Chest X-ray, PA view. Patient: 64 years old, sex M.
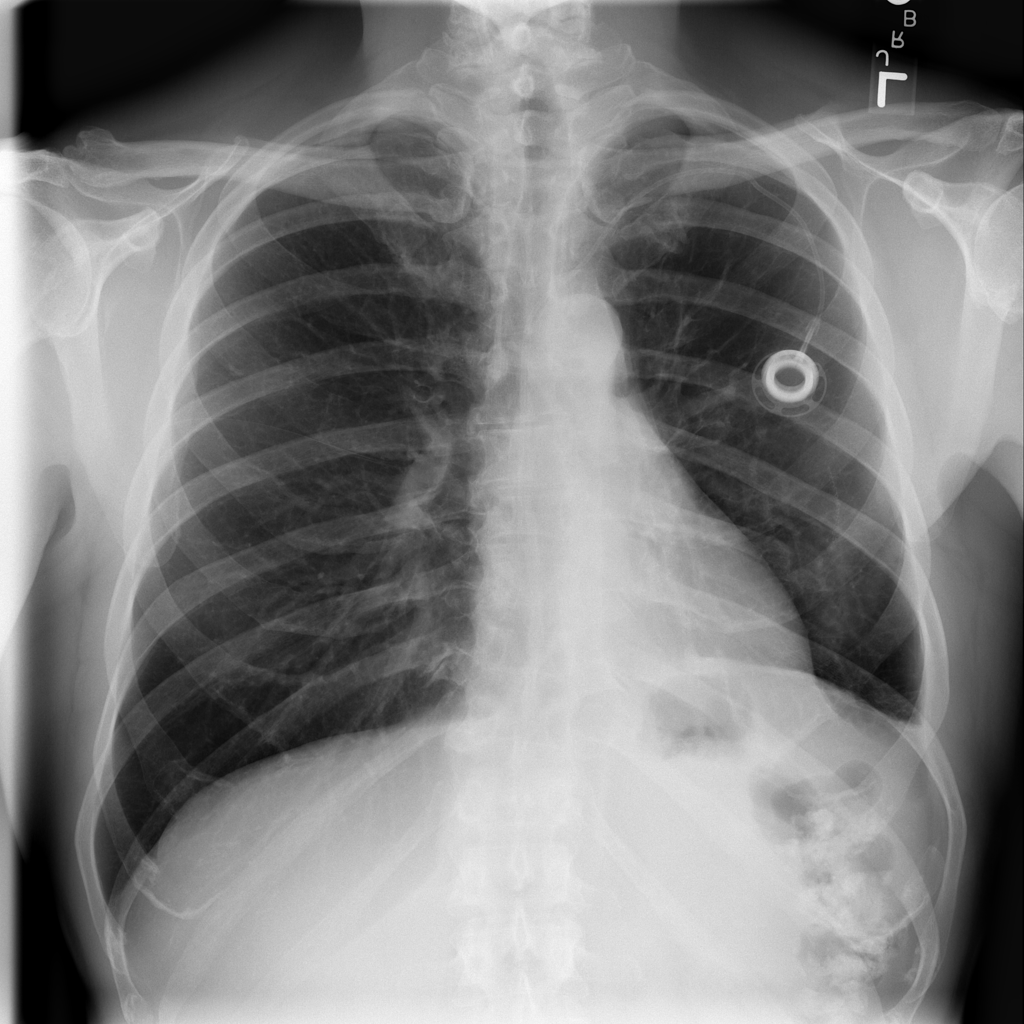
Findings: No Finding